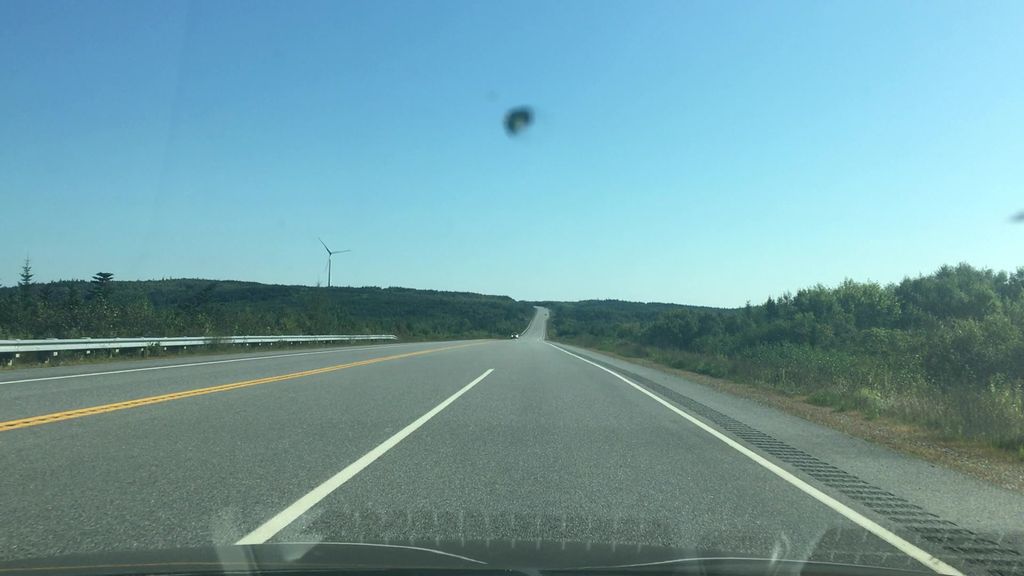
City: halifax